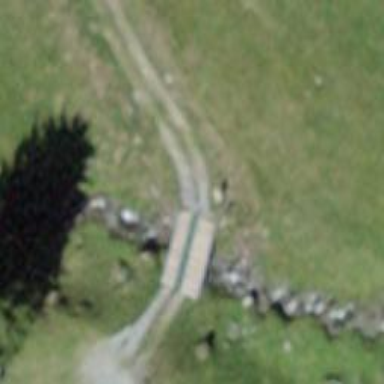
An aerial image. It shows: Track road on bridge.